Field crop: maize
Growth stage: 2
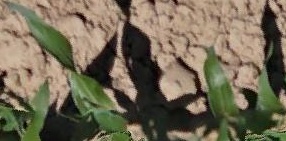
Species: maize